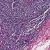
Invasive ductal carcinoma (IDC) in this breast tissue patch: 0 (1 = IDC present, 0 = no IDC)